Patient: sex F, age 57
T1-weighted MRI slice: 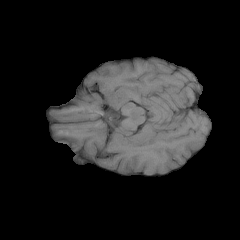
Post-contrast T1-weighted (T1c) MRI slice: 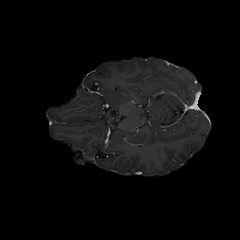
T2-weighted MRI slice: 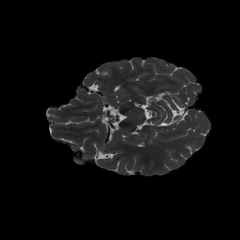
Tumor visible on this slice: no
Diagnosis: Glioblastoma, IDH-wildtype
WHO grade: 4